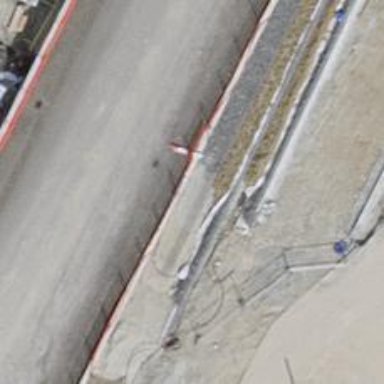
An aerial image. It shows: Retaining wall.